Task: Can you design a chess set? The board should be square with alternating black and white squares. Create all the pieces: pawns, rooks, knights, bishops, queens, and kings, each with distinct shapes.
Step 4109:
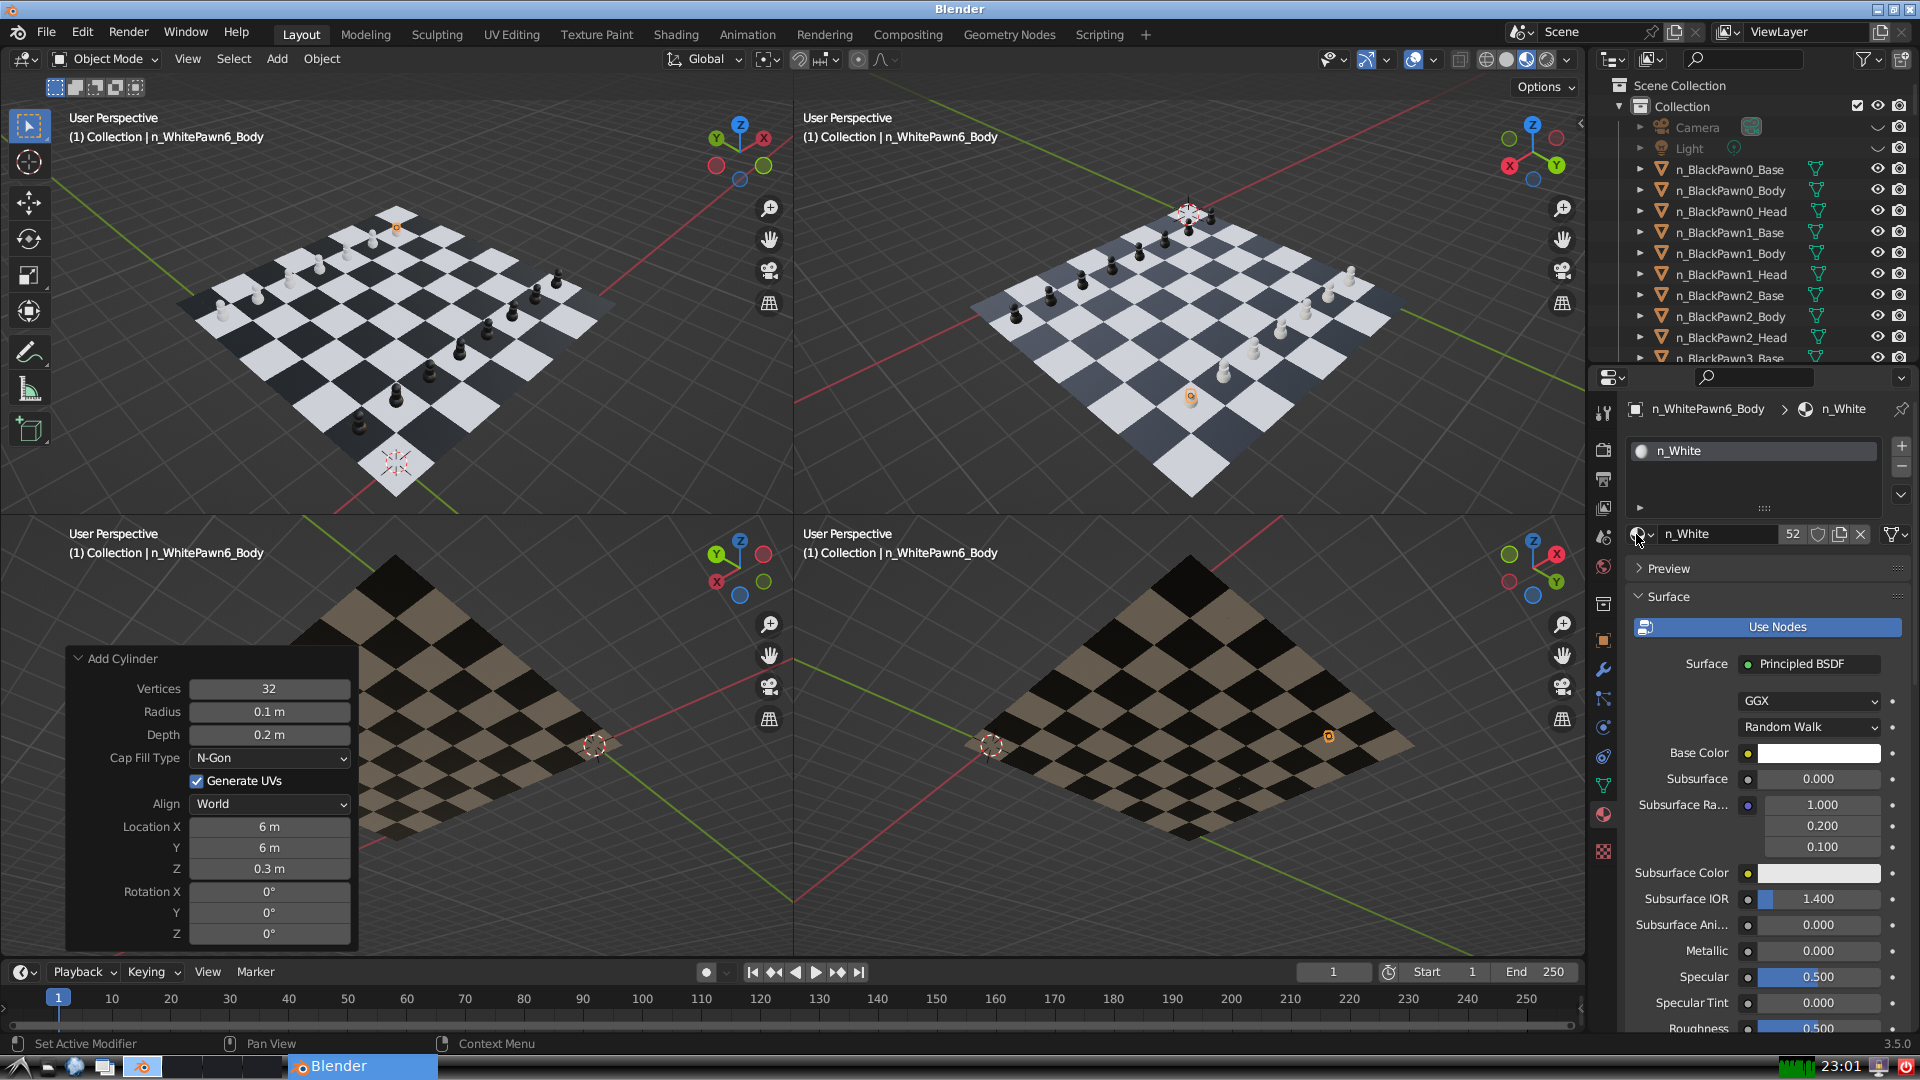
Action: {"mouse_move": [278, 58]}